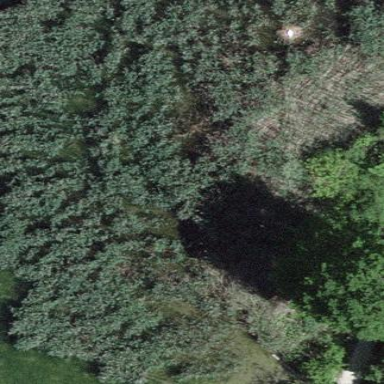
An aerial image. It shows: Wetland area dominated by reedbeds.